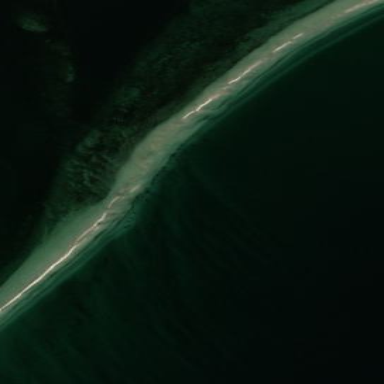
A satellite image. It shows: Shoal with sandy surface.